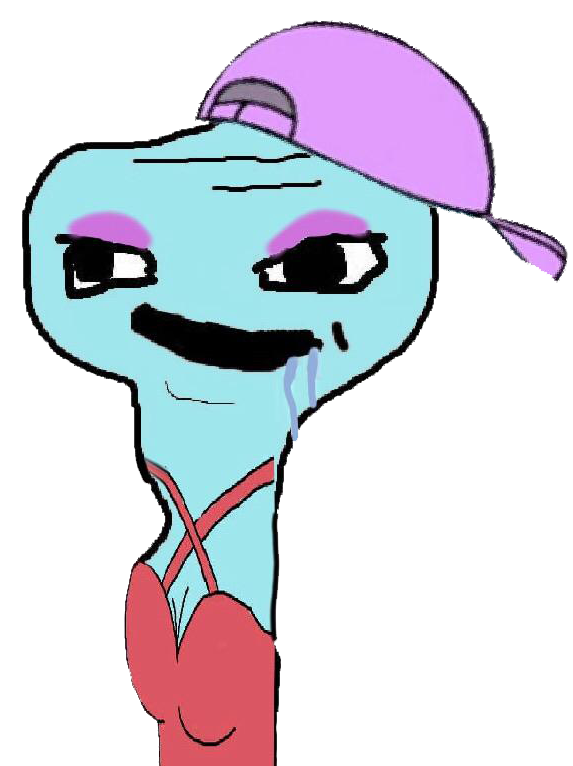
Label: 5_Brainlet